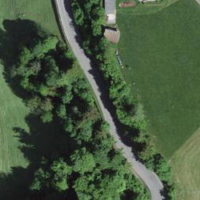
EUNIS habitat code: 24
Species observed at this site:
Corylus avellana
Picea abies